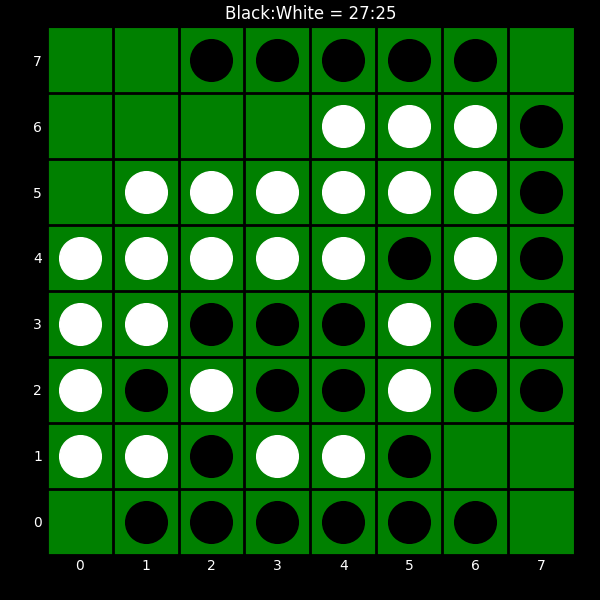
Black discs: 27
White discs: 25